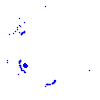
Particle: kaon